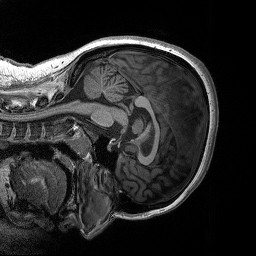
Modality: T1w
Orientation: sagittal
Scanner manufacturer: siemens
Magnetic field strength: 3 T
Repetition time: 2.3 s
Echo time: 0.00298 s